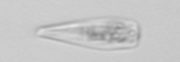
Label: Licmophora